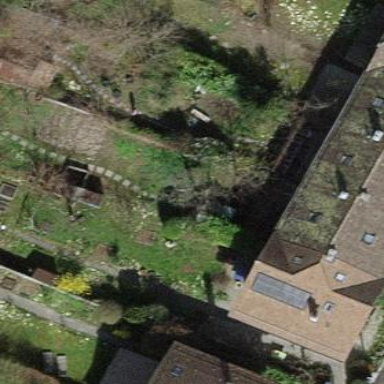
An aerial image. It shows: Garden surrounded by fence.